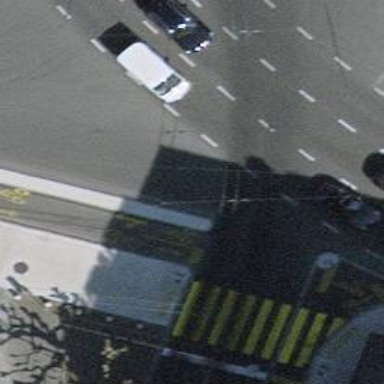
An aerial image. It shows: Road with traffic signals controlling the flow of traffic.